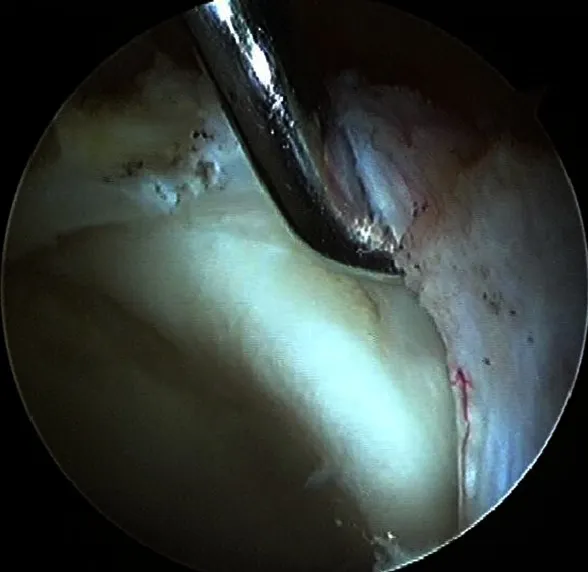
A labrum tear was observed at the anterosuperior edge of the acetabulum. The articular cartilage appeared to be intact.
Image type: endoscopy (arthroscopy)